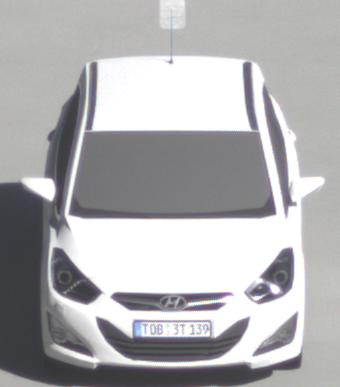
Make: Hyundai
Model: i40 Kombi 1.6 GDI
Detailed model: i40 (VF) Kombi
Model produced from: 2012/08
Model produced until: 2013/09
Doors: 5
Color: white
Road condition: dry road
Daytime: morning or afternoon
Contrast: high contrast